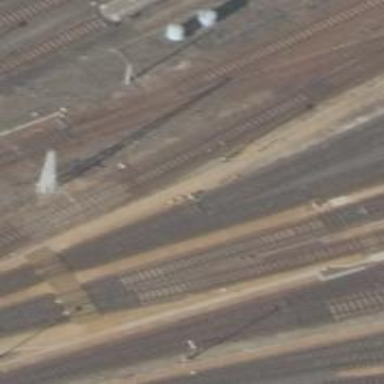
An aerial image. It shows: Railway switch.